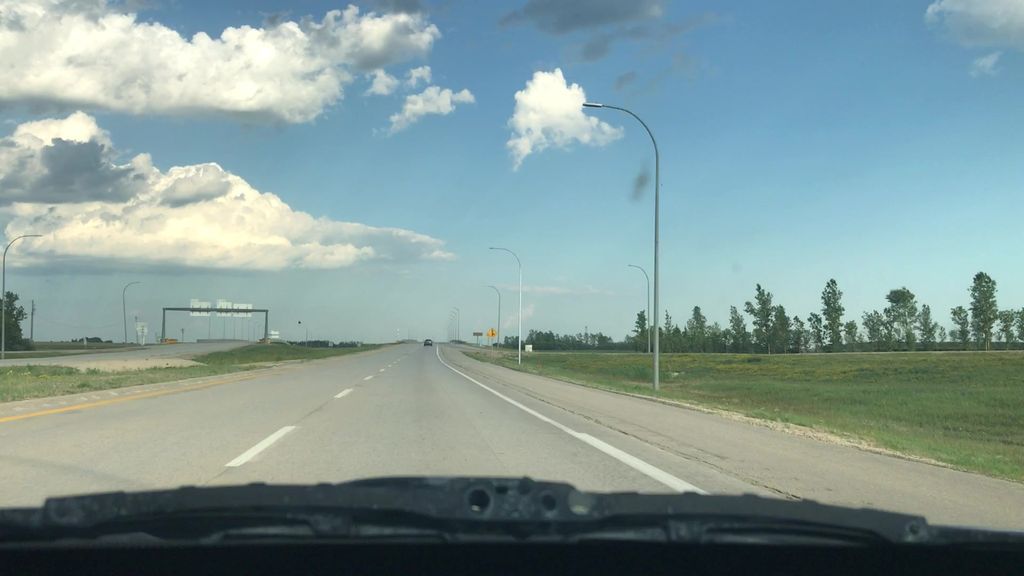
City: winnipeg